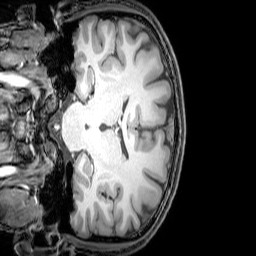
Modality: T1w
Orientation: coronal
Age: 24
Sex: male
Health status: healthy
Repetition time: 0.081 s
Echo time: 0.037 s